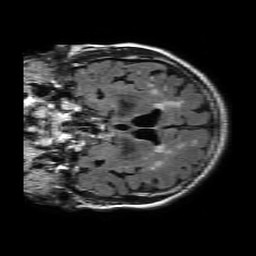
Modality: FLAIR
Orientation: coronal
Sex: female
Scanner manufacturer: philips
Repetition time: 11 s
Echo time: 0.125 s